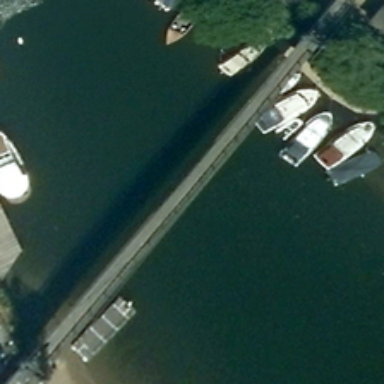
A bridge is over a river with several boats in it and several green trees beside it .